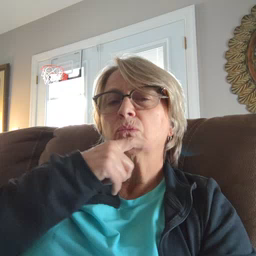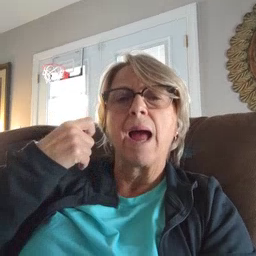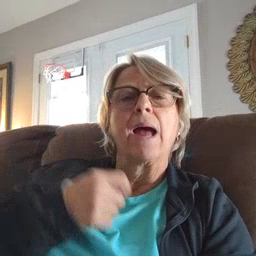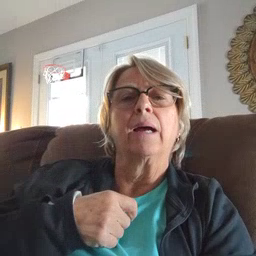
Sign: dry